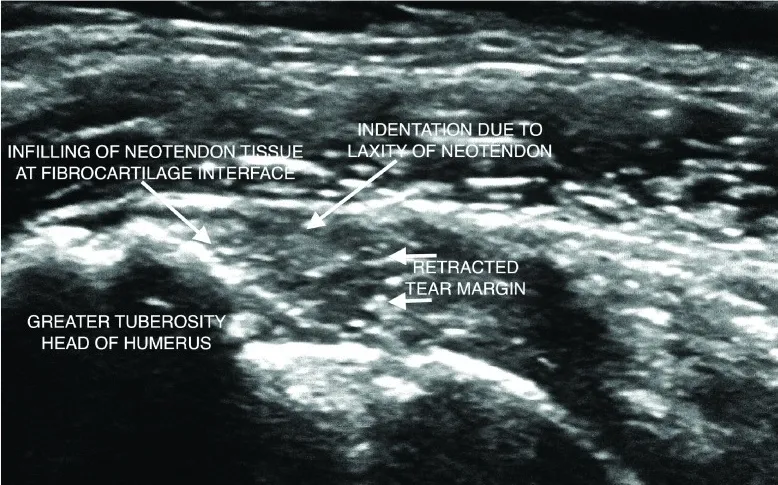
At follow up there is neotendon infilling in place of the tear defect. . The lateral tear margin has retracted with mild interval attrition of the supraspinatus tendon. At the time of this follow up study the patient had a dramatic return to a completely pain free state and had full range of movement with no dysfunction.
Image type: radiology (ultrasound)